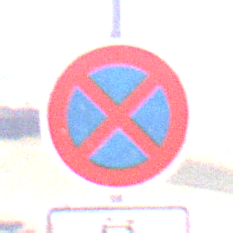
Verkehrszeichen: AbsolutesHalteverbot
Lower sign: EinspurigeFahrzeugeFrei5
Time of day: MorningAfternoon
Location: Outdoor (Nature)
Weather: Clear
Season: NotSpecified
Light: Natural